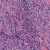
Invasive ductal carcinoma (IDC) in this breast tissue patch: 1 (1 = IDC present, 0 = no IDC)